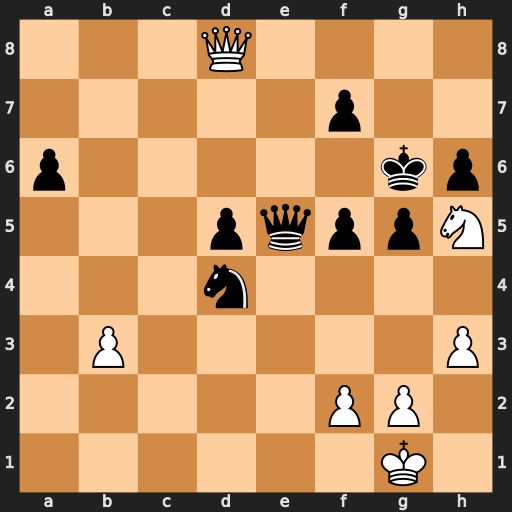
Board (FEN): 3Q4/5p2/p5kp/3pqppN/3n4/1P5P/5PP1/6K1
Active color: w
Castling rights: -
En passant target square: -
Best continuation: Qg8+ Kxh5 Qxf7+ Kh4 g3+ Qxg3+ fxg3+